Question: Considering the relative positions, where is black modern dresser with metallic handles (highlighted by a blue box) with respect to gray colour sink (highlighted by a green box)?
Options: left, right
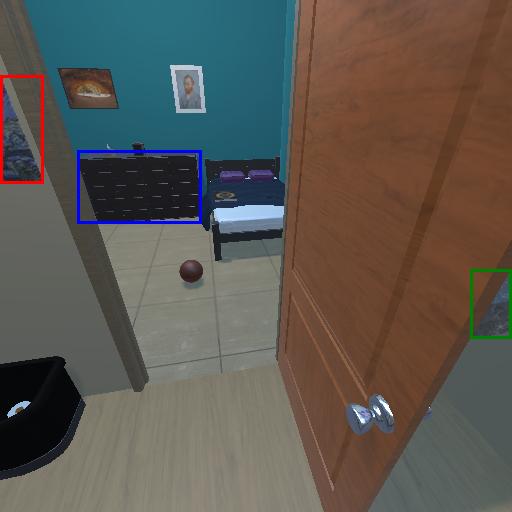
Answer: left